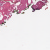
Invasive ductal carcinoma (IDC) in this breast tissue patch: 0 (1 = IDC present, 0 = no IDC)